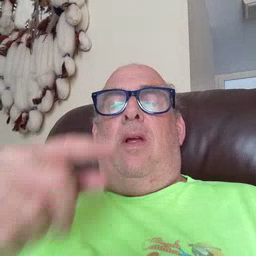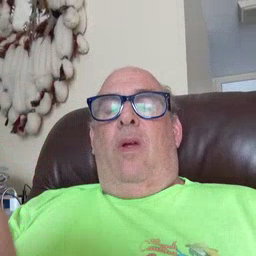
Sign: go